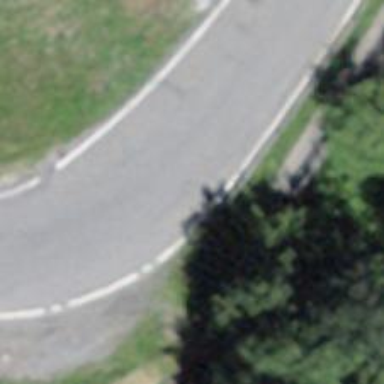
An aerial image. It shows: Unclassified road with asphalt surface.